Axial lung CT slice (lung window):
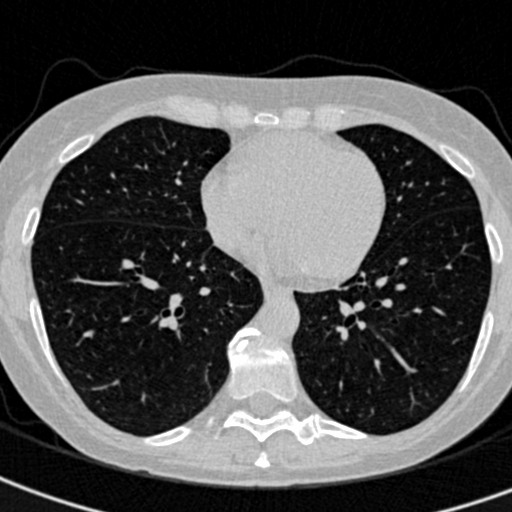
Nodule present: no